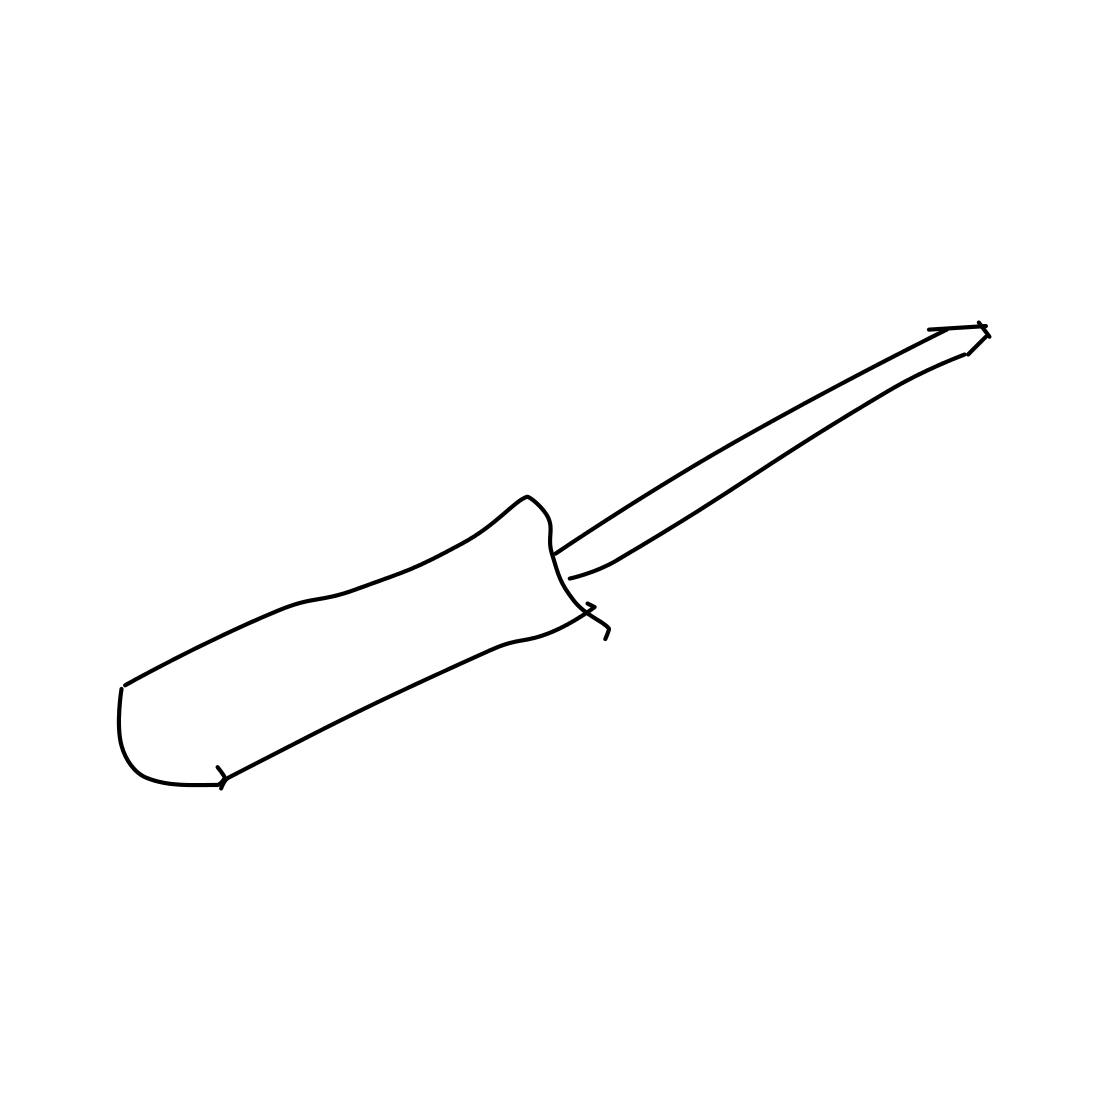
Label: screwdriver